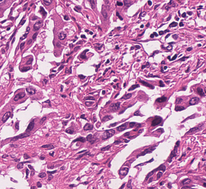
Tumor epithelial tissue: yes
Tumor-associated stroma tissue: yes
Normal tissue: no